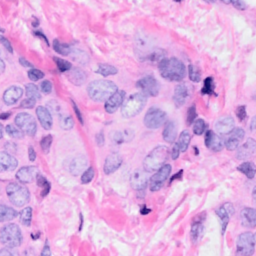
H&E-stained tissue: Breast